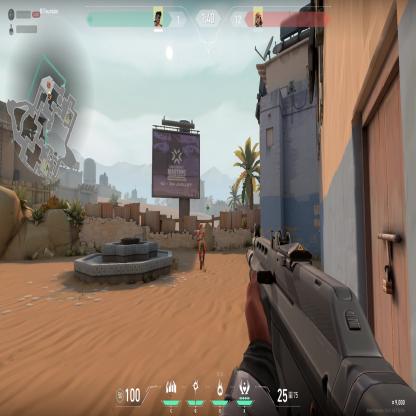
Label: enemy